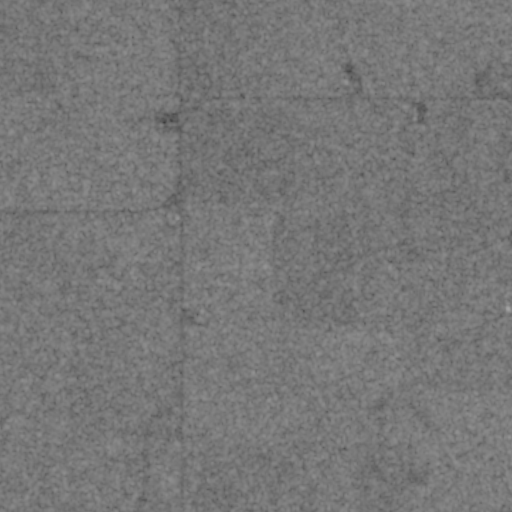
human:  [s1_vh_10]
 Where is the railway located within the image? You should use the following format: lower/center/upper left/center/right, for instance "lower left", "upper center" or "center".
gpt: The railway is located in the lower of the image.
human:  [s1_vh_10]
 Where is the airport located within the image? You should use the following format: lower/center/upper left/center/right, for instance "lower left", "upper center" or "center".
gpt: There is no airport in the image.

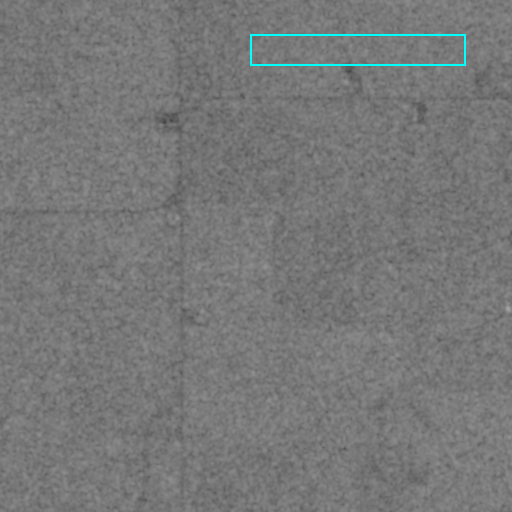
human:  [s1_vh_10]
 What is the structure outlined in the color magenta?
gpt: There is no magenta outline.
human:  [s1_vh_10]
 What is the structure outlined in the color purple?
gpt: There is no structure outlined in purple.